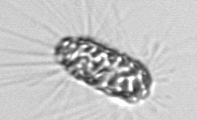
Label: Corethron_hystrix